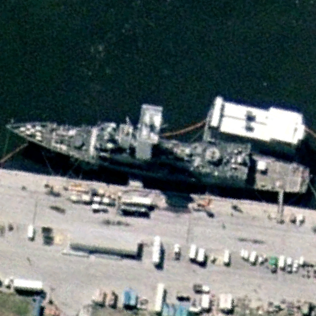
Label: cruiser